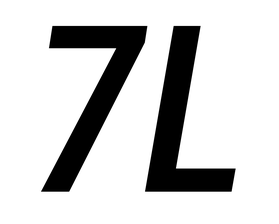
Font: Roboto-Italic_Condensed_Medium_Italic